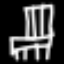
Label: chair